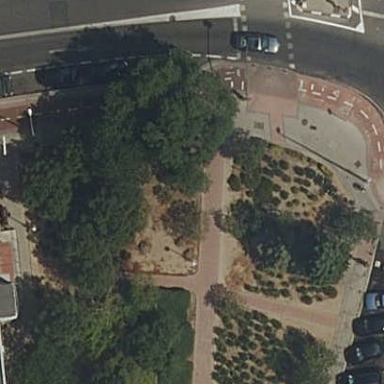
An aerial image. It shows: Garden with kerb barrier.